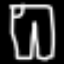
Label: pants